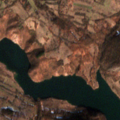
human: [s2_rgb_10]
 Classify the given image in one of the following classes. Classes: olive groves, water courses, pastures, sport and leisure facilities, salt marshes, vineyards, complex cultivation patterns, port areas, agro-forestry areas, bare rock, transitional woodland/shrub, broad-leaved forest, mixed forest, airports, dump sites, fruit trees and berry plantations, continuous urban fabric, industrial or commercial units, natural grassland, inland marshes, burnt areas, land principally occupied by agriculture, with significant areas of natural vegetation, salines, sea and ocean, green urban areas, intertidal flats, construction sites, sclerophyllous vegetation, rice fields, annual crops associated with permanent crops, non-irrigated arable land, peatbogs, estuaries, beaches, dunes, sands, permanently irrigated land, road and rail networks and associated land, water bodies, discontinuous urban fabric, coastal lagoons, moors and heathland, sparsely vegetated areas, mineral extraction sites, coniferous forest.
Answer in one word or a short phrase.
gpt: complex cultivation patterns, land principally occupied by agriculture, with significant areas of natural vegetation, broad-leaved forest, transitional woodland/shrub, water bodies